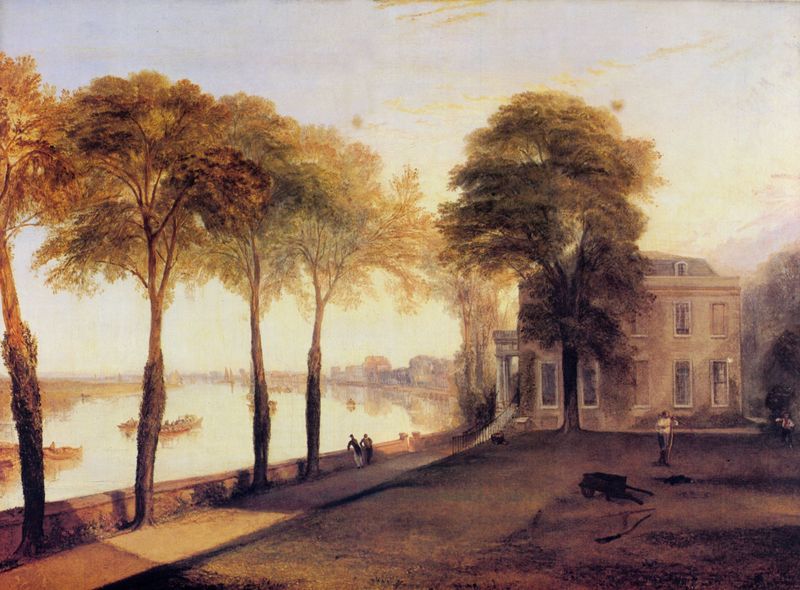
Titel: Der Sitz von William Moffatt Esq., bei Mortlake. Ein Frühsommermorgen
Künstler: William Turner
Standort: New York (New York)
Institution: The Frick Collection
Schlagwörter: baum, blau, blätter, dunkel, gemälde, himmel, laub, mann, meer, schatten, wasser, weiß, wolken, bäume, fluss, gelb, grün, landschaft, menschen, ocker, see, stadt, ufer, äste, abend, braun, fenster, grau, hell, licht, männer, raum, strasse, säulen, terasse, ausblick, blick, dach, gebäude, haus, park, rasen, rot, weg, wiese, beige, leute, malerei, mensch, bild, öl, ast, bach, horizont, häuser, natur, sonnenaufgang, spiegelung, brüstung, kanal, sonne, adel, wald, boot, boote, kahn, karren, garten, ranken, aussicht, schiff, schiffe, sommer, fassade, italien, passanten, vedute, arbeiten, giebel, mauer, allee, sonnenuntergang, herbst, hof, platz, hafen, karre, kähne, schubkarre, wagen, kai, promenade, romantik, strom, lehnen, pier, treppe, turner, geländer, stufen, still, flucht, stadtansicht, palast, spaziergang, mole, dachfenster, gauben, gehweg, sonntag, portal, villa, wärme, landschaftsbild, efeu, florenz, gärtner, uferpromenade, gaube, pinien, pavillon, blich, arno, rhein, vila, menschne, rechen, william turner, d, promensde, stockerkahn, adels